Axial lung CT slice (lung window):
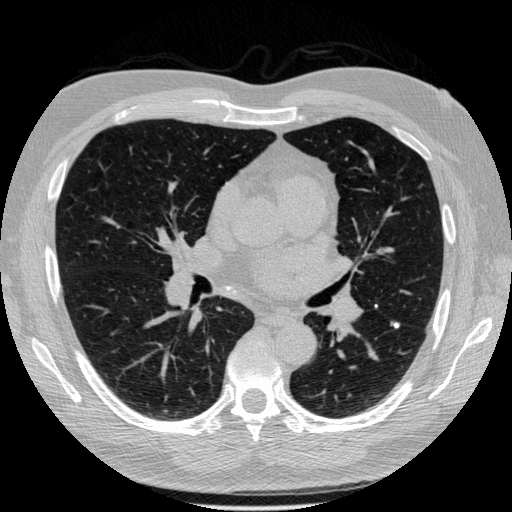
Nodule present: yes
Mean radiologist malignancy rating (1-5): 1.25